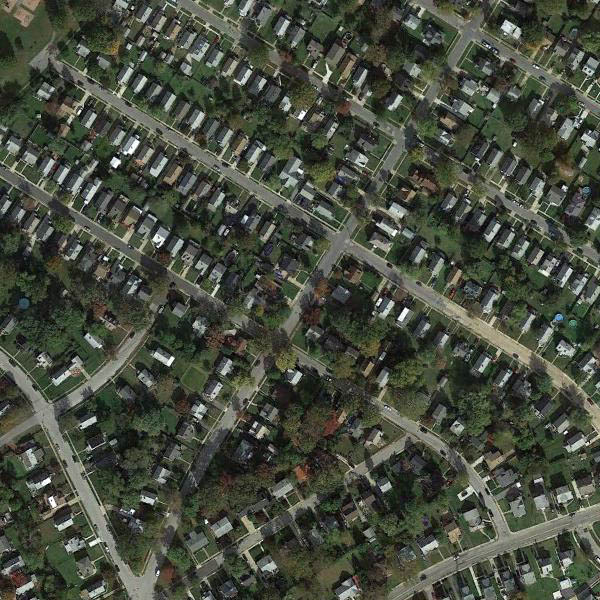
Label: DenseResidential